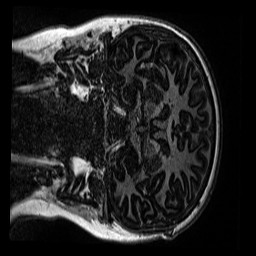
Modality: MP2RAGE
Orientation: coronal
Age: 13
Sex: male
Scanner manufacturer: siemens
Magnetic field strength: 3 T
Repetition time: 4 s
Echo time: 0.00299 s